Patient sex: M
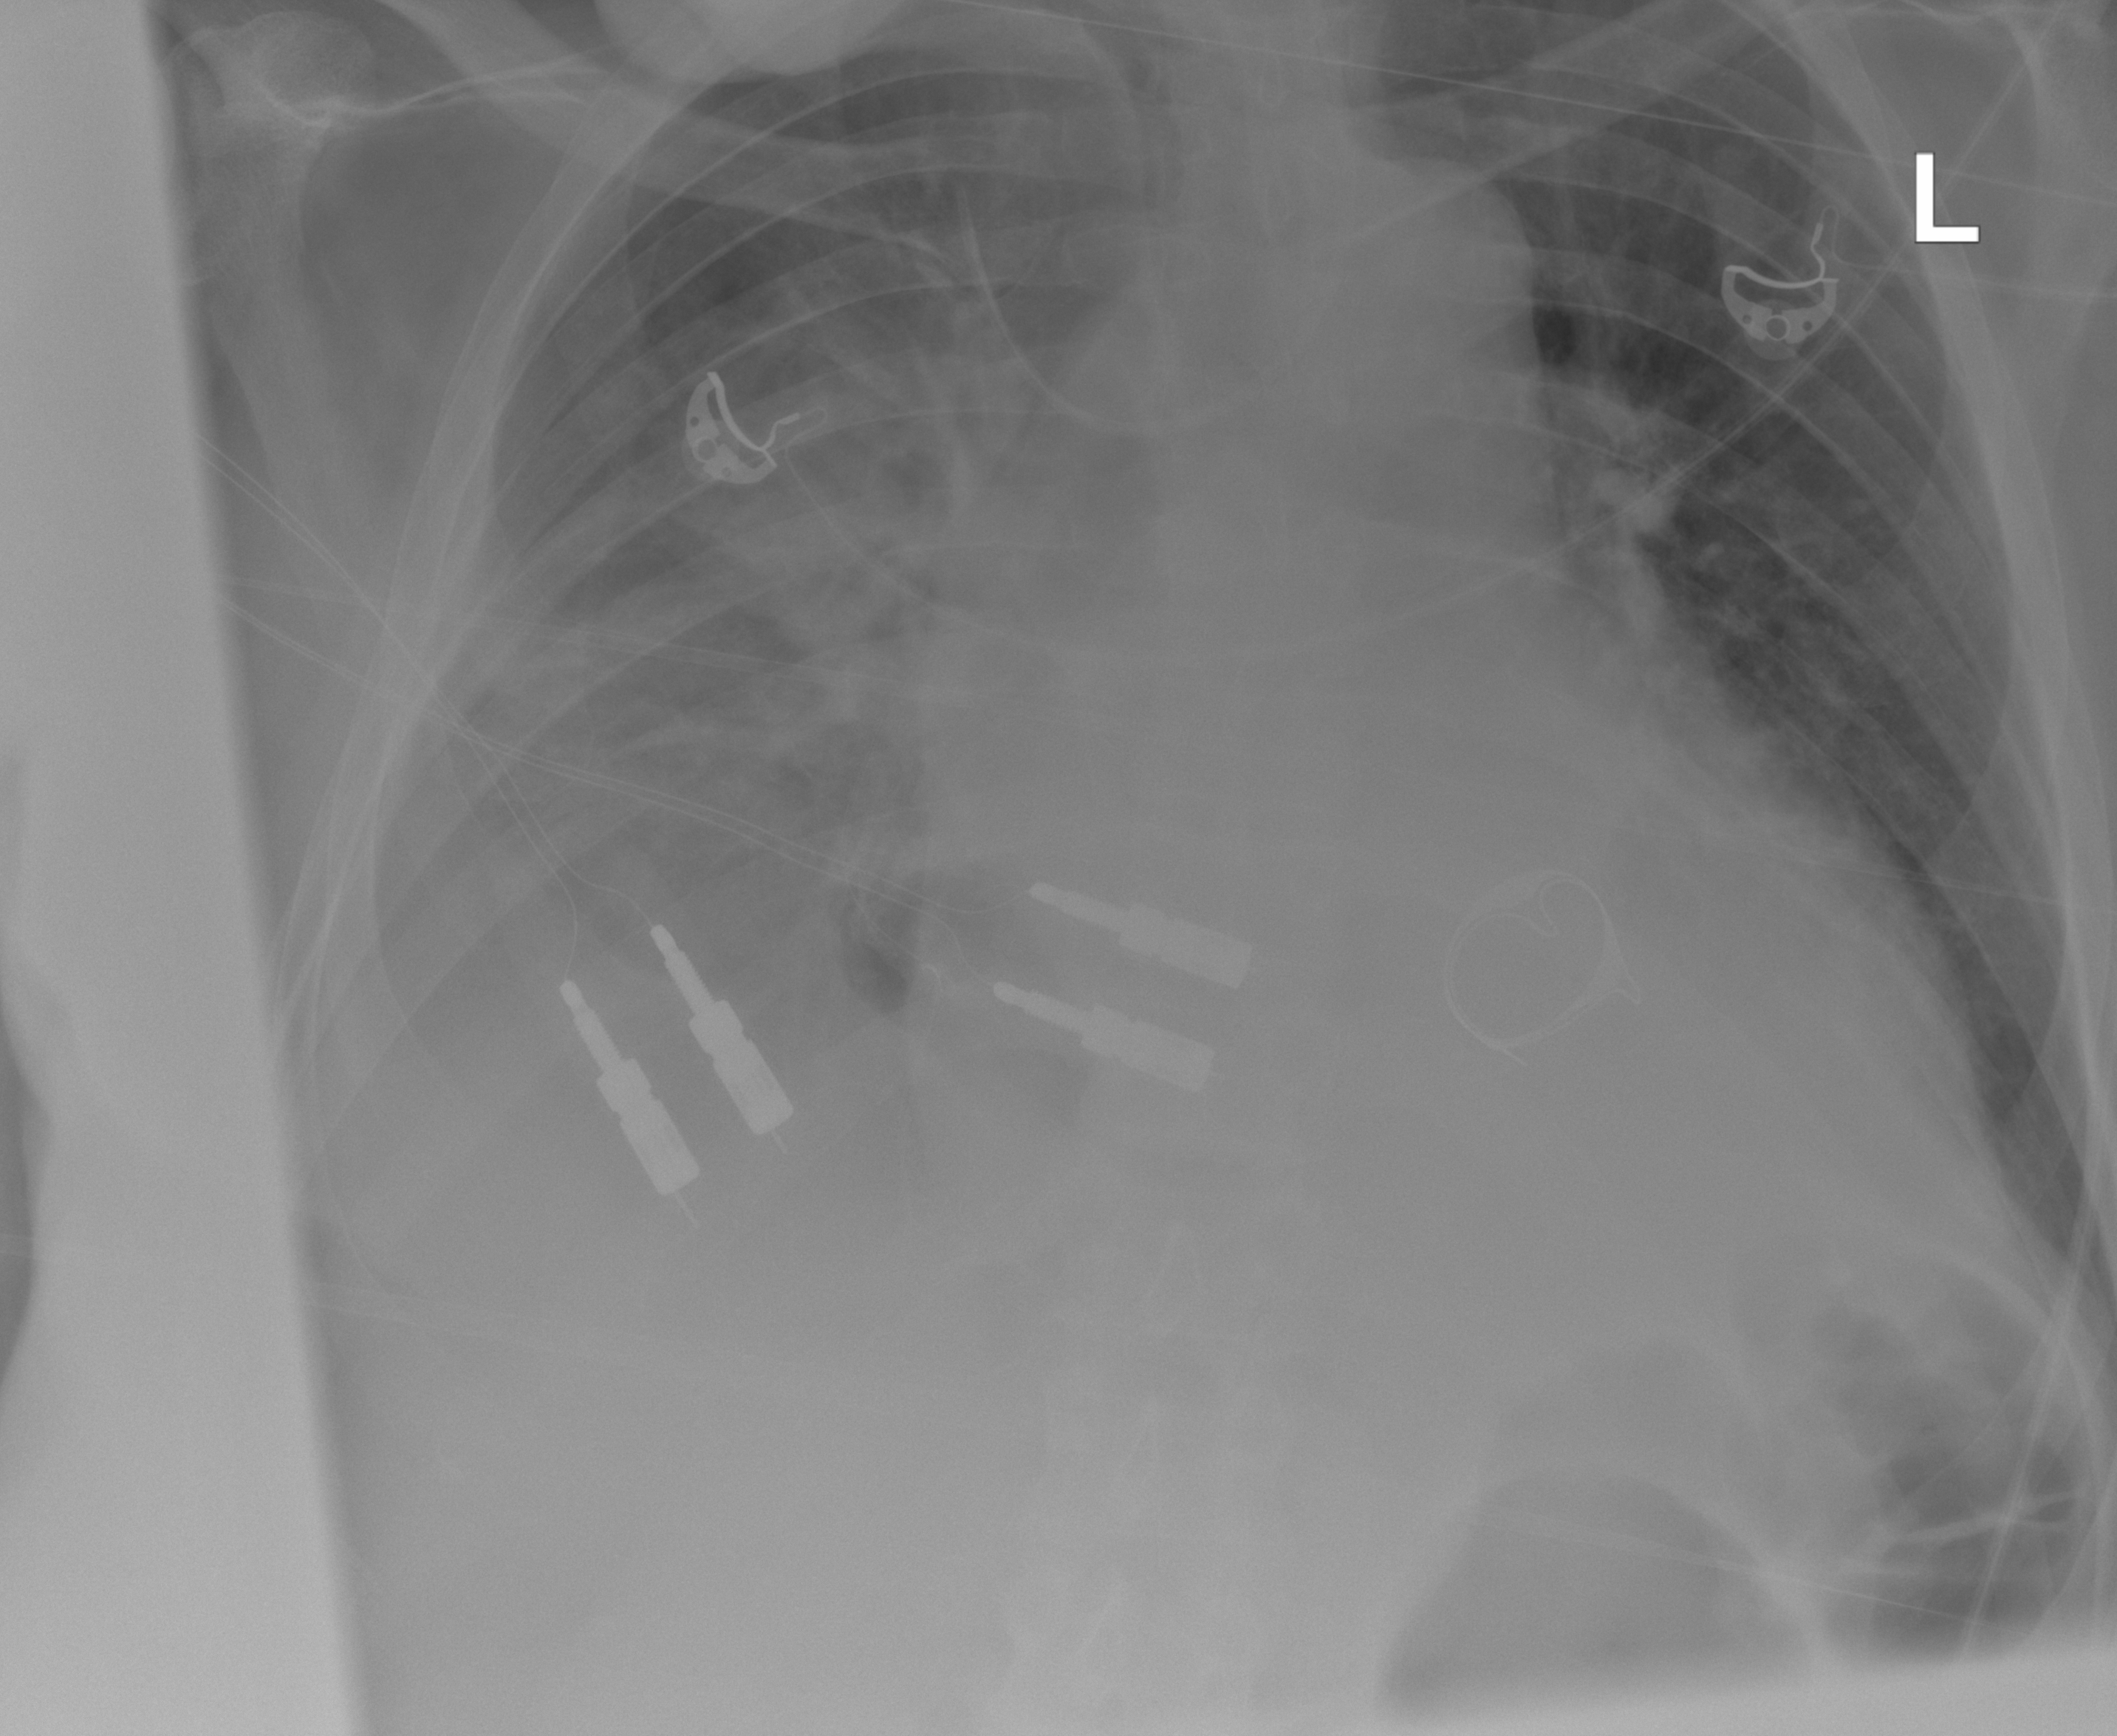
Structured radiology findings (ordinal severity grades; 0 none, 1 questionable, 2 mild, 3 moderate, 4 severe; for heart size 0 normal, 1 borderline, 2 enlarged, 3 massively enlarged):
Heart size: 2
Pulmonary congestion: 2
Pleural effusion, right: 2
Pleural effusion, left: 0
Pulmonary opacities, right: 3
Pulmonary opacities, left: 0
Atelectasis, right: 2
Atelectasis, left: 0